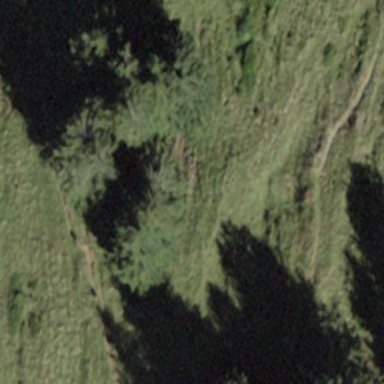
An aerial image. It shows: Forest area.